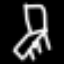
Label: chair